Interaction volume radius: 10 \u00c5
Interaction volume height: 20 \u00c5
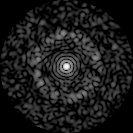
Disorder parameter: 0.8159